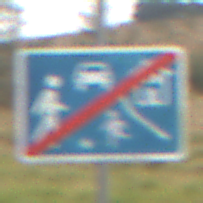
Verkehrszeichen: EndeVerkehrsberuhigterBereich
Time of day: MorningAfternoon
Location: Outdoor (Nature)
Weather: Overcast
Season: NotSpecified
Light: Natural